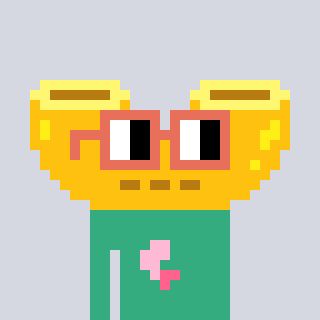
a pixel art character with square orange glasses, a macaroni-shaped head and a teal-colored body on a cool background